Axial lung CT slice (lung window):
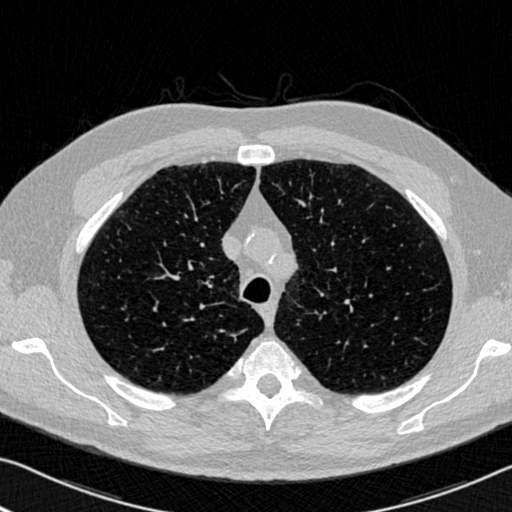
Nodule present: no